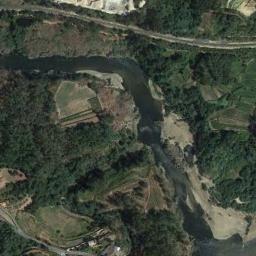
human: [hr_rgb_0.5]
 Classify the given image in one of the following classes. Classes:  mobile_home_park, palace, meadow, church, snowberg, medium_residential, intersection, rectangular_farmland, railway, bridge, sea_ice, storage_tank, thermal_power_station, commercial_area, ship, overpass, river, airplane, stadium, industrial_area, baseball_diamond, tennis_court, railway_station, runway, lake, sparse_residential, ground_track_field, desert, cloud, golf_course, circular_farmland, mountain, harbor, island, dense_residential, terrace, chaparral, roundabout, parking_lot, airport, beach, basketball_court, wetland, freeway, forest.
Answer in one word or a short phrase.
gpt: river